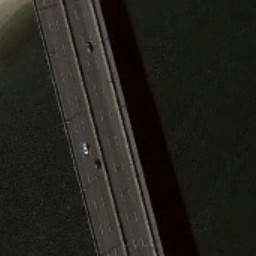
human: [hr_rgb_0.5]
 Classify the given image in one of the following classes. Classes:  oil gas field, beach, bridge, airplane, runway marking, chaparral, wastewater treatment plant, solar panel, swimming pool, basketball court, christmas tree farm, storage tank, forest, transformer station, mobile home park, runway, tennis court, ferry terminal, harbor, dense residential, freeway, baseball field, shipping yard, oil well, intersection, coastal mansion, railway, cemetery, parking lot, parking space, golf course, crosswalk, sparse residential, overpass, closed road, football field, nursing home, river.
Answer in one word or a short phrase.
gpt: bridge